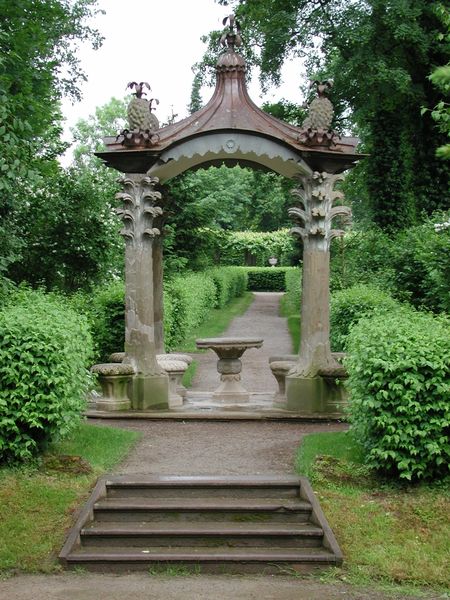
Titel: Hofgarten des Lustschlosses von Veitshöchheim
Künstler: Adam Friedrich von Seinsheim
Standort: Veitshöchsheim, Hofgarten (EU - D - Bayern)
Schlagwörter: grün, säule, säulen, tisch, dach, park, stein, wege, garten, japan, bogen, bank, hocker, treppe, treppen, palme, tor, foto, fotografie, photographie, torbogen, asien, altar, bänke, chinesisch, portal, pavillon, sach, pagode, laube, ananas, arkantus, kreuzblume, parl, kelchförmig, torboge, reverstorbogen, knotenpunkt